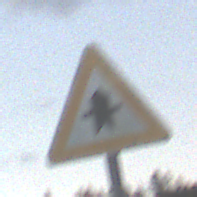
Verkehrszeichen: Vorfahrt
Umgebung: Outdoor, Nature
Tageszeit: SunriseSunset
Wetter: PartlyCloudy
Licht: Natural
Jahreszeit: NotSpecified
Kontrast: LowContrast